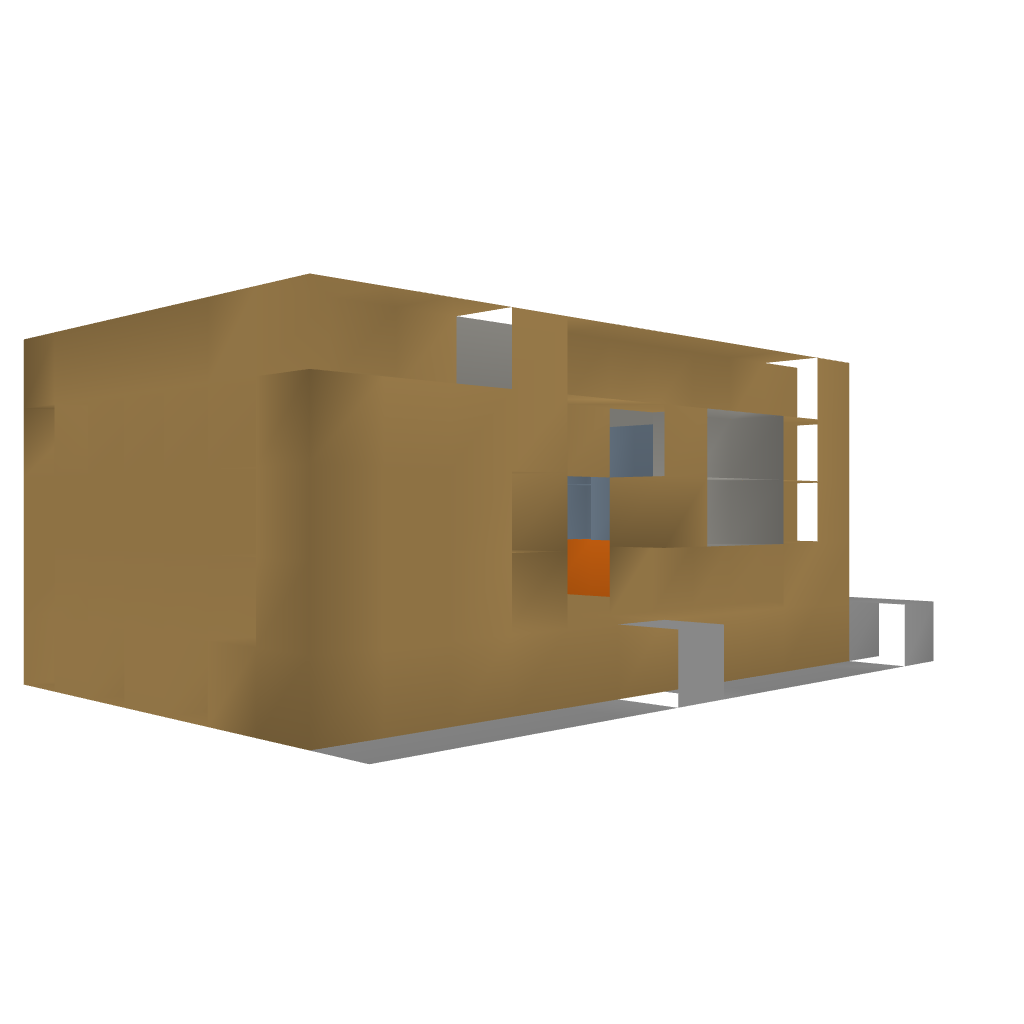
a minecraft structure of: Schoolhouse